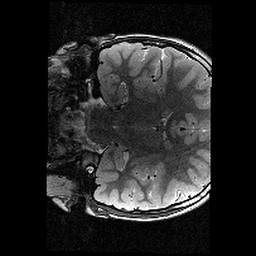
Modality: T2w
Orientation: coronal
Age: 9
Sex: female
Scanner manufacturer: siemens
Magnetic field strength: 3 T
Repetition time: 9.23 s
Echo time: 0.067 s